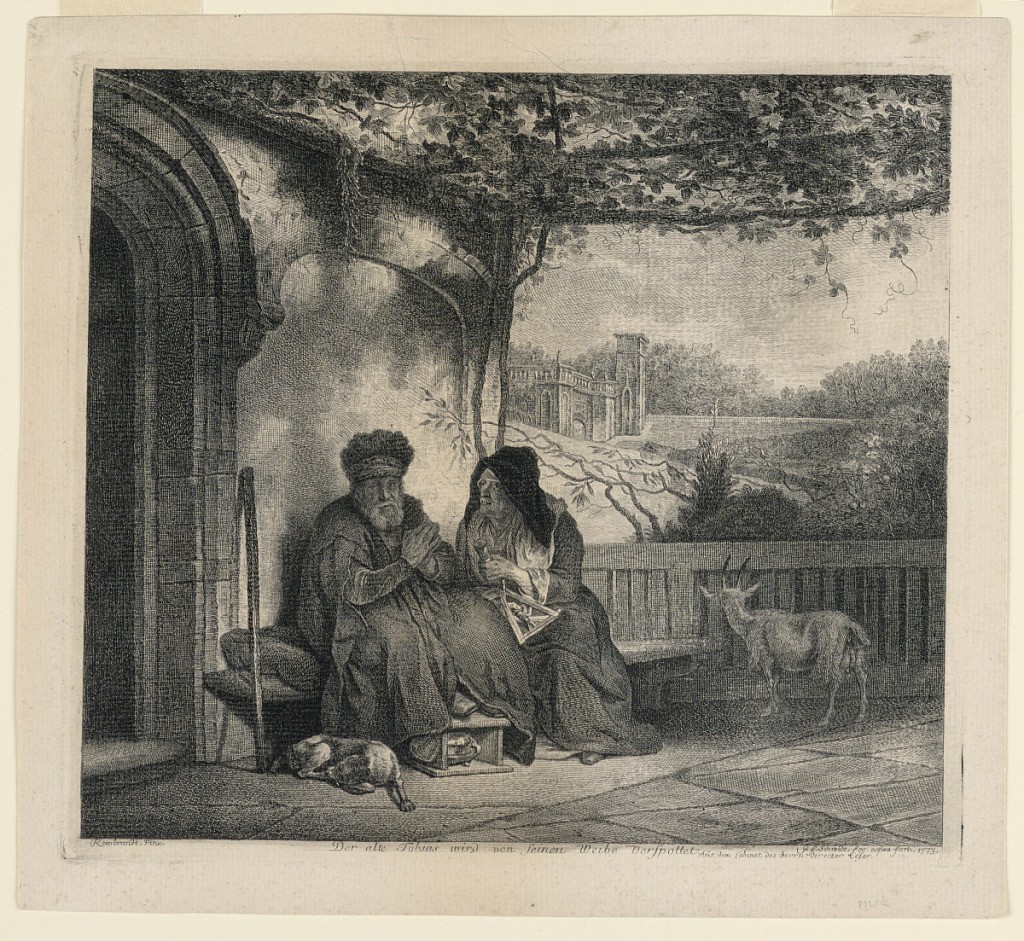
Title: Tobias and His Wife
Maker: Georg Friedrich Schmidt, French school, 1712 - 1775
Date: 1773
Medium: Engraving on paper
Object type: Print
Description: The old Tobias sits on a bench on the porch, his foot on a rest-warmer, a dog asleep at his feet. His wife, with knitting in her hands and lap, leans toward him. A goat, right, beyond a chateau-like building. Below, the title: "Der alte Tobias wird von Seinen Weibe Verspottet"; the artists' names and date.